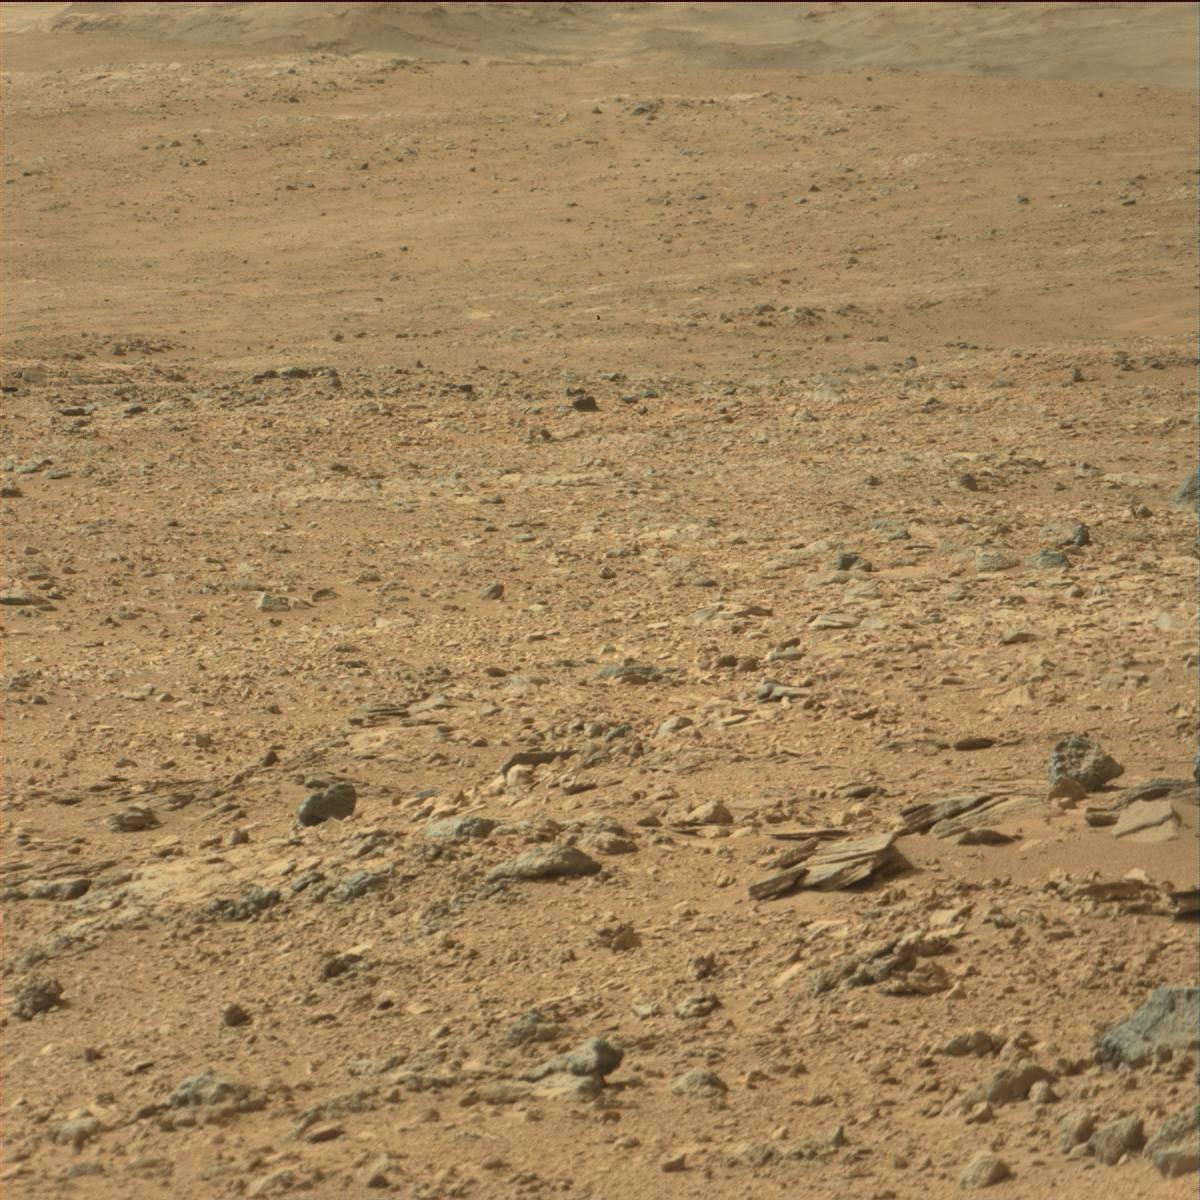
Terrain classes present: Bedrock, Ridge, Rock, Sand / Soil